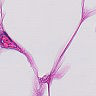
Metastatic tissue present: no